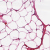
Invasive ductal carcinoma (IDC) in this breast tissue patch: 0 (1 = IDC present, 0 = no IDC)